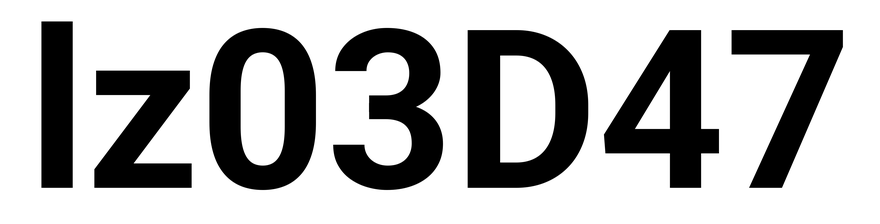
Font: Roboto_Bold